Chest X-ray:
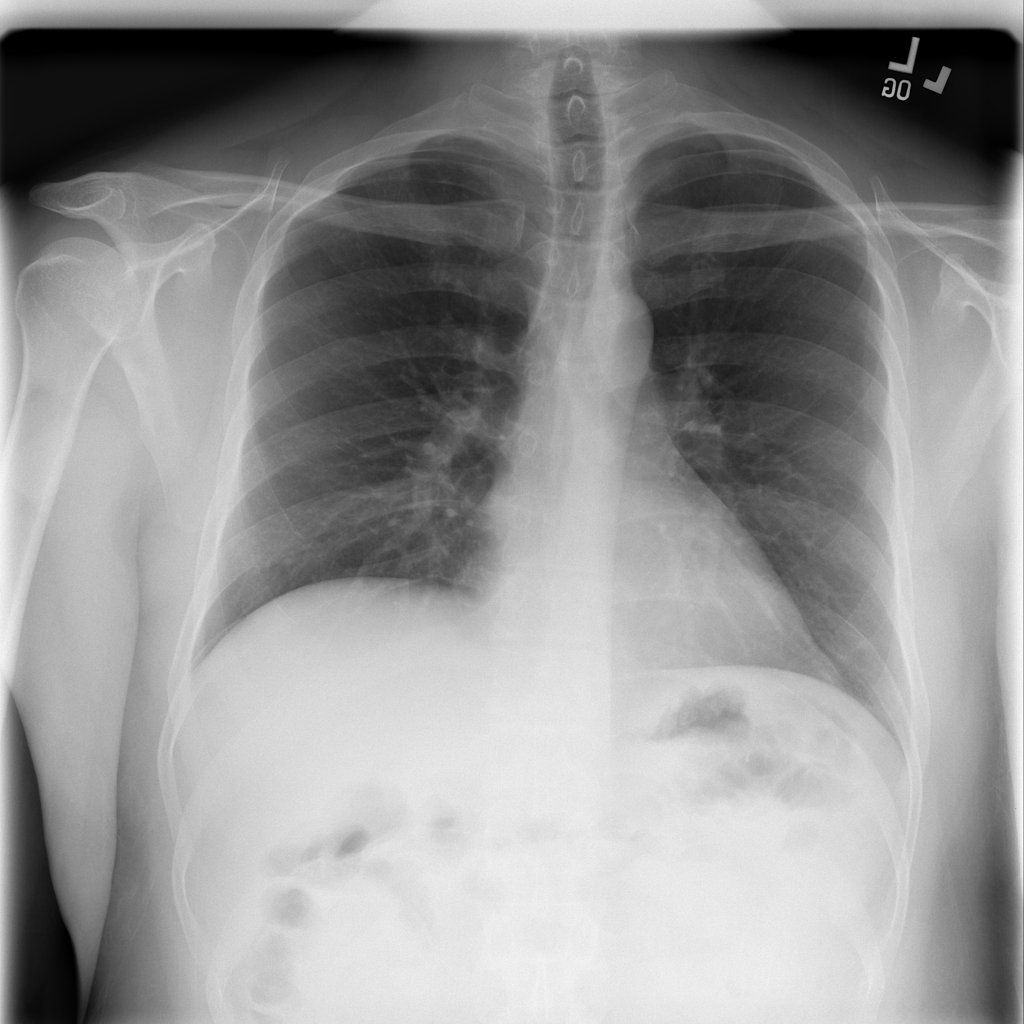
No abnormal finding: yes